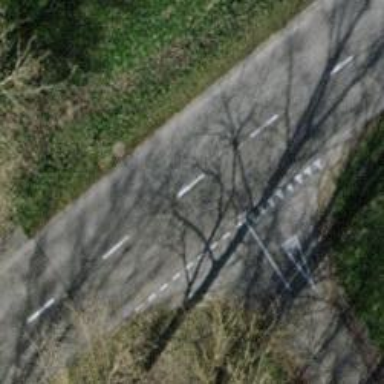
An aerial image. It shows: Asphalt road classified as tertiary.